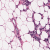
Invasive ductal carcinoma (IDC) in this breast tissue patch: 1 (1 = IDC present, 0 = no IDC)